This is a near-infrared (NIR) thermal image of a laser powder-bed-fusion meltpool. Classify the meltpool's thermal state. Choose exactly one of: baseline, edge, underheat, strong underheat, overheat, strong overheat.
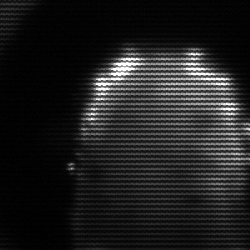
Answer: baseline